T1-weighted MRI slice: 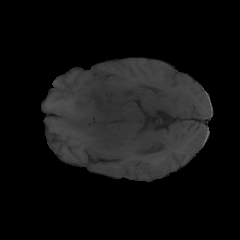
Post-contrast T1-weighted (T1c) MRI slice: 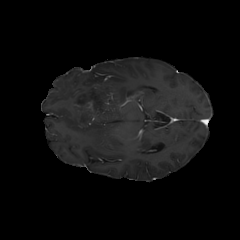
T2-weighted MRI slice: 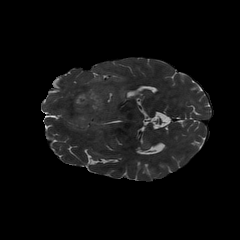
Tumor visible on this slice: yes